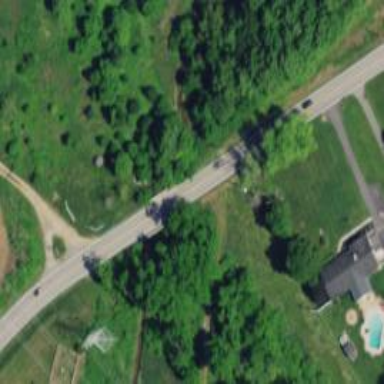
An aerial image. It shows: Tertiary road with asphalt surface passing over box culvert bridge.